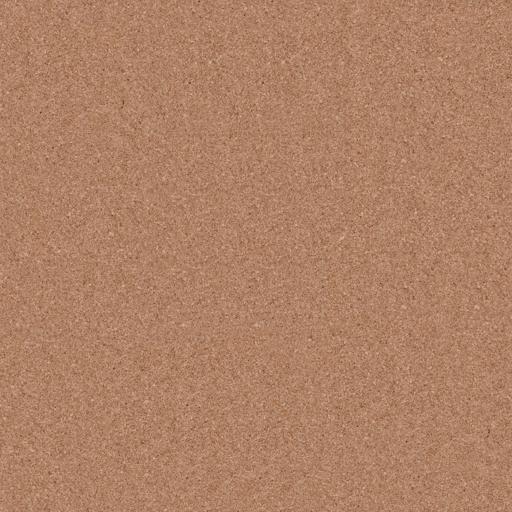
Tags: beige brown cork